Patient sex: M
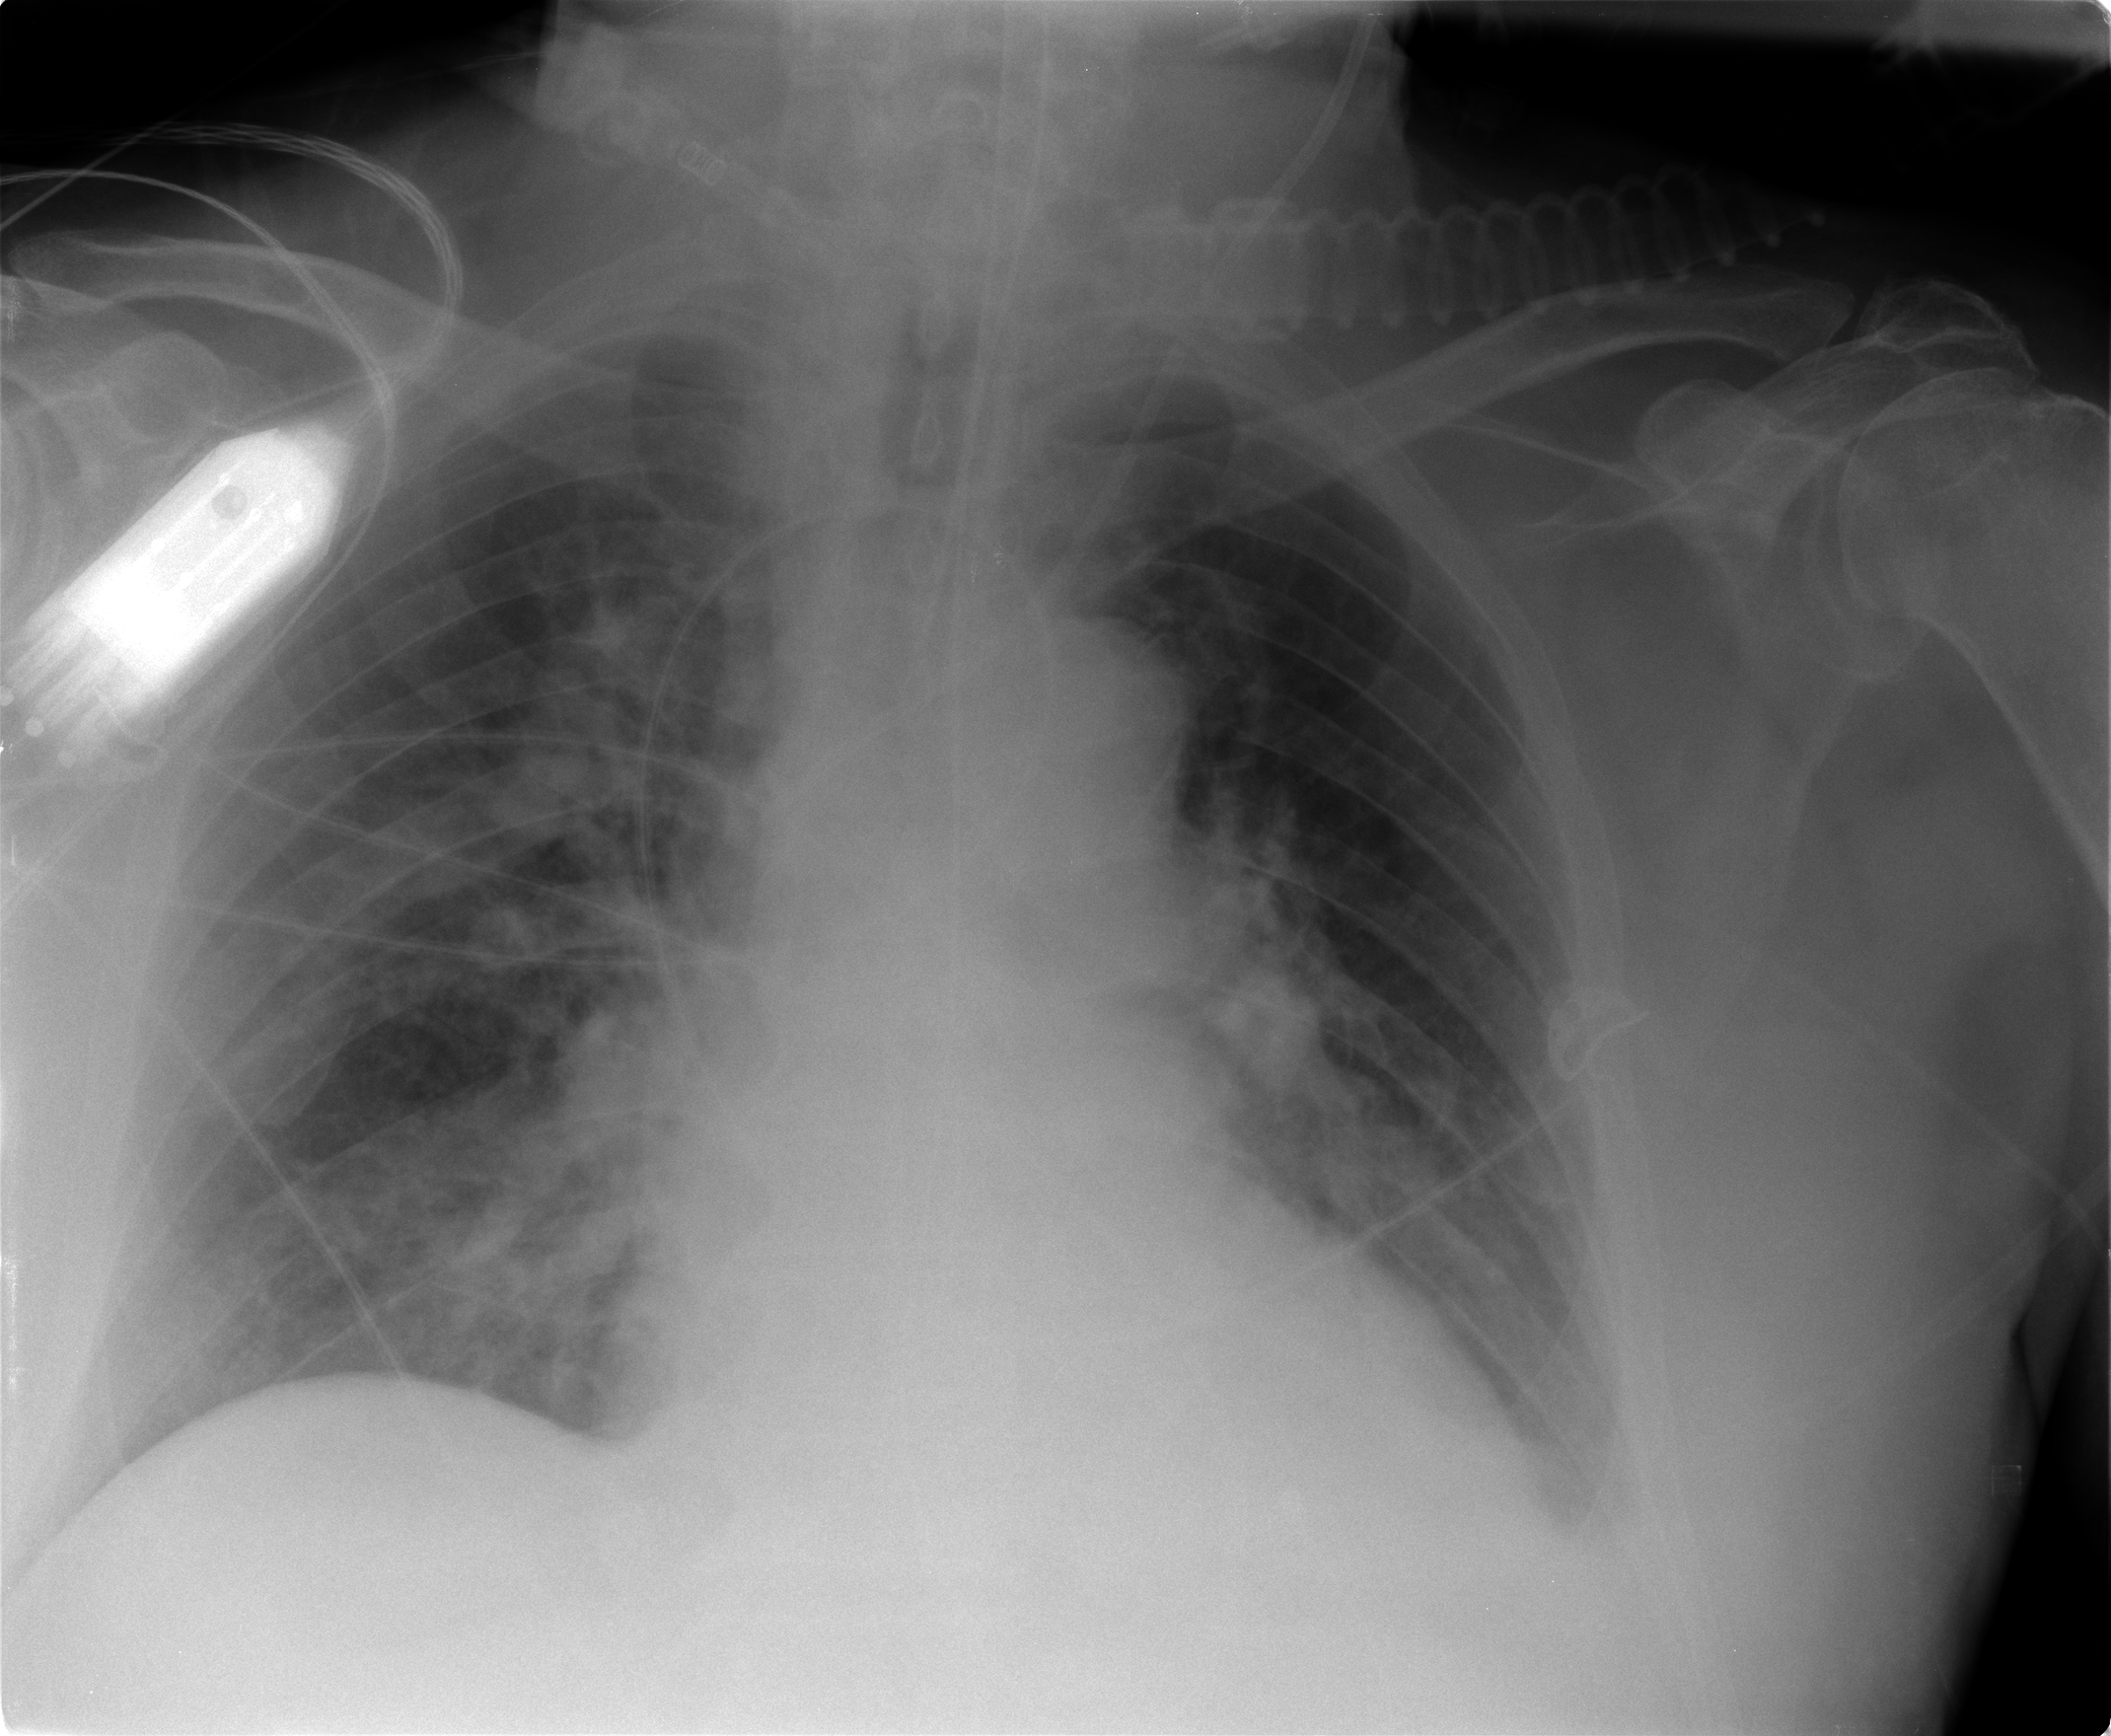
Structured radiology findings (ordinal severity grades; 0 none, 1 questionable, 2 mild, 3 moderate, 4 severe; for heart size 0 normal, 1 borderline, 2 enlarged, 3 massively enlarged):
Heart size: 0
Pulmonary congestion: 3
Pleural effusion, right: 0
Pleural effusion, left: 0
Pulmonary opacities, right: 2
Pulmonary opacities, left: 0
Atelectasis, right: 0
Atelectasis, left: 0